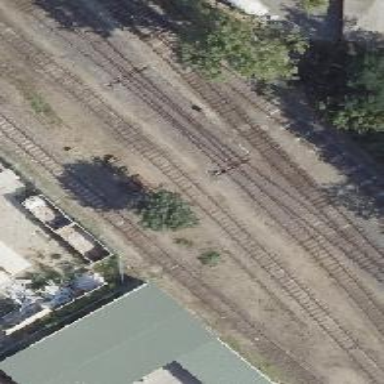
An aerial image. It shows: Railway switch.